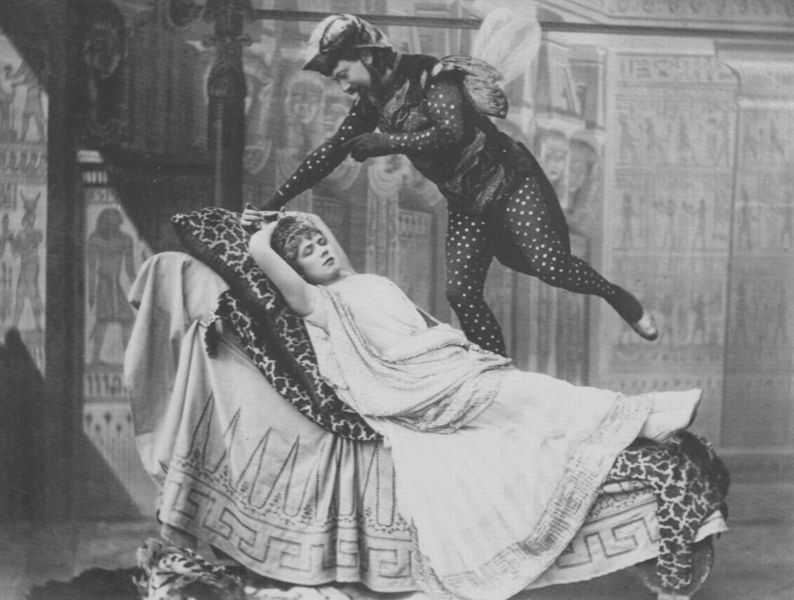
Titel: Jeanne Granier und Vauthier in Offenbachs Operette "Orpheus in der Unterwelt"
Künstler: Atelier Nadar
Institution: unbekannt
Schlagwörter: flügel, mann, schatten, schlaf, weiß, frau, grau, hintergrund, holz, hut, licht, raum, schwarz, szene, zimmer, mode, muster, tanz, alt, anzug, bart, wand, arm, arme, falten, tod, tot, innenraum, gewand, kostüm, decke, aufführung, bühne, oper, theater, krone, fliegen, räder, engel, beine, fell, sofa, liegen, schlafen, schlafende, monochrom, bühnenbild, farblos, kissen, ornamente, bett, bettdecke, erotik, fliege, freude, surrealismus, pfosten, foto, fotografie, photographie, punkte, wände, antike, diwan, schweben, traum, dämon, ritter, rom, photo, stück, liege, zacken, bahre, springen, antik, toga, griechisch, märchen, strumpfhose, film, fresken, venus, kanape, kulisse, königin, insekt, canapé, schauspieler, fotographie, tunika, träumen, odaliske, aufnahme, meander, fot, leopardenfell, symbole, mäander, ägyptisch, ägypten, mephisto, decken, stelen, störung, tigerfell, irreal, punktiert, zauber, hieroglyphen, hyroglyphen, wecken, puck, wandmalereien, fliegt, leopardenmuster, egypte, elfenflügel, jürgen von der lippe, pritsche, radfahrerhelm, schwarz und weiß, tigermuster, tragödie, wicht